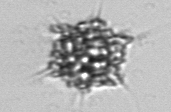
Label: Dictyocha